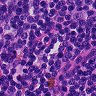
Metastatic tissue present: no